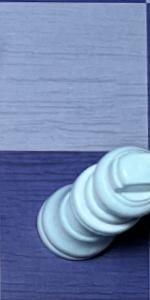
Label: King_White